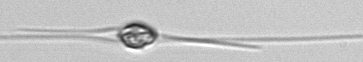
Label: Chaetoceros_danicus